Question: I'm trying to load in HTML from JSON so I can build up dynamic pages and build a simple LMS.
I've got the following code:
'''
.controller('TestCtrl', function ($scope, $stateParams) {
$scope.options = [
{ row: 1, type: "text", data:"<input type='text' text='no work' placeholder='Email'>", title: 'Number One' },
{ row: 1, type: "text", data: "<p>this works</p>", title: 'Number Two' },
{ row: 1, type: "textbox", data: "<div class='ho'>this works</div>", title: 'Number Two' }
];
});
'''
'''
<ion-view view-title="Test List">
<ion-content>
<ion-item ng-repeat="item in options">
<div ng-bind-html="item.data"></div>
</ion-item>
</ion-content>
</ion-view>
'''
The second two work however the first one returns nothing. It renders like (ignore the red arrow):

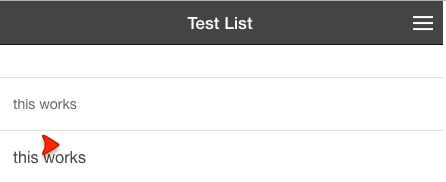
Answer: I think this might give you some insight into what you need to do. I've put together a filter that will make the HTML safe to use in an ng-bind-html directive. <URL>.
'''
app.controller('MyController', function($scope, $sce) {
$scope.someHtmlContent = "<i>Label:</i> <input name='test'>";
$scope.h = function(html) {
return $sce.trustAsHtml(html);
};
});
app.filter('trustAsHtml', function($sce) { return $sce.trustAsHtml; });
'''
This is a non-Ionic version of the view showing it:
'''
<body ng-controller="TestCtrl">
<ul>
<li ng-repeat="item in options">
<div ng-bind-html="item.data | trustAsHtml"></div> <!-- note the filter -->
</li>
</ul>
</body>
'''
Basically I created a filter ('trustAsHtml') that tells AngularJS to trust your HTML by making use of the $sce service's trustAsHTML() method (part of the ngSanitize module). You have to be careful that the HTML you are supplying truly is safe against attack code coming from users and such, though.